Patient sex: M
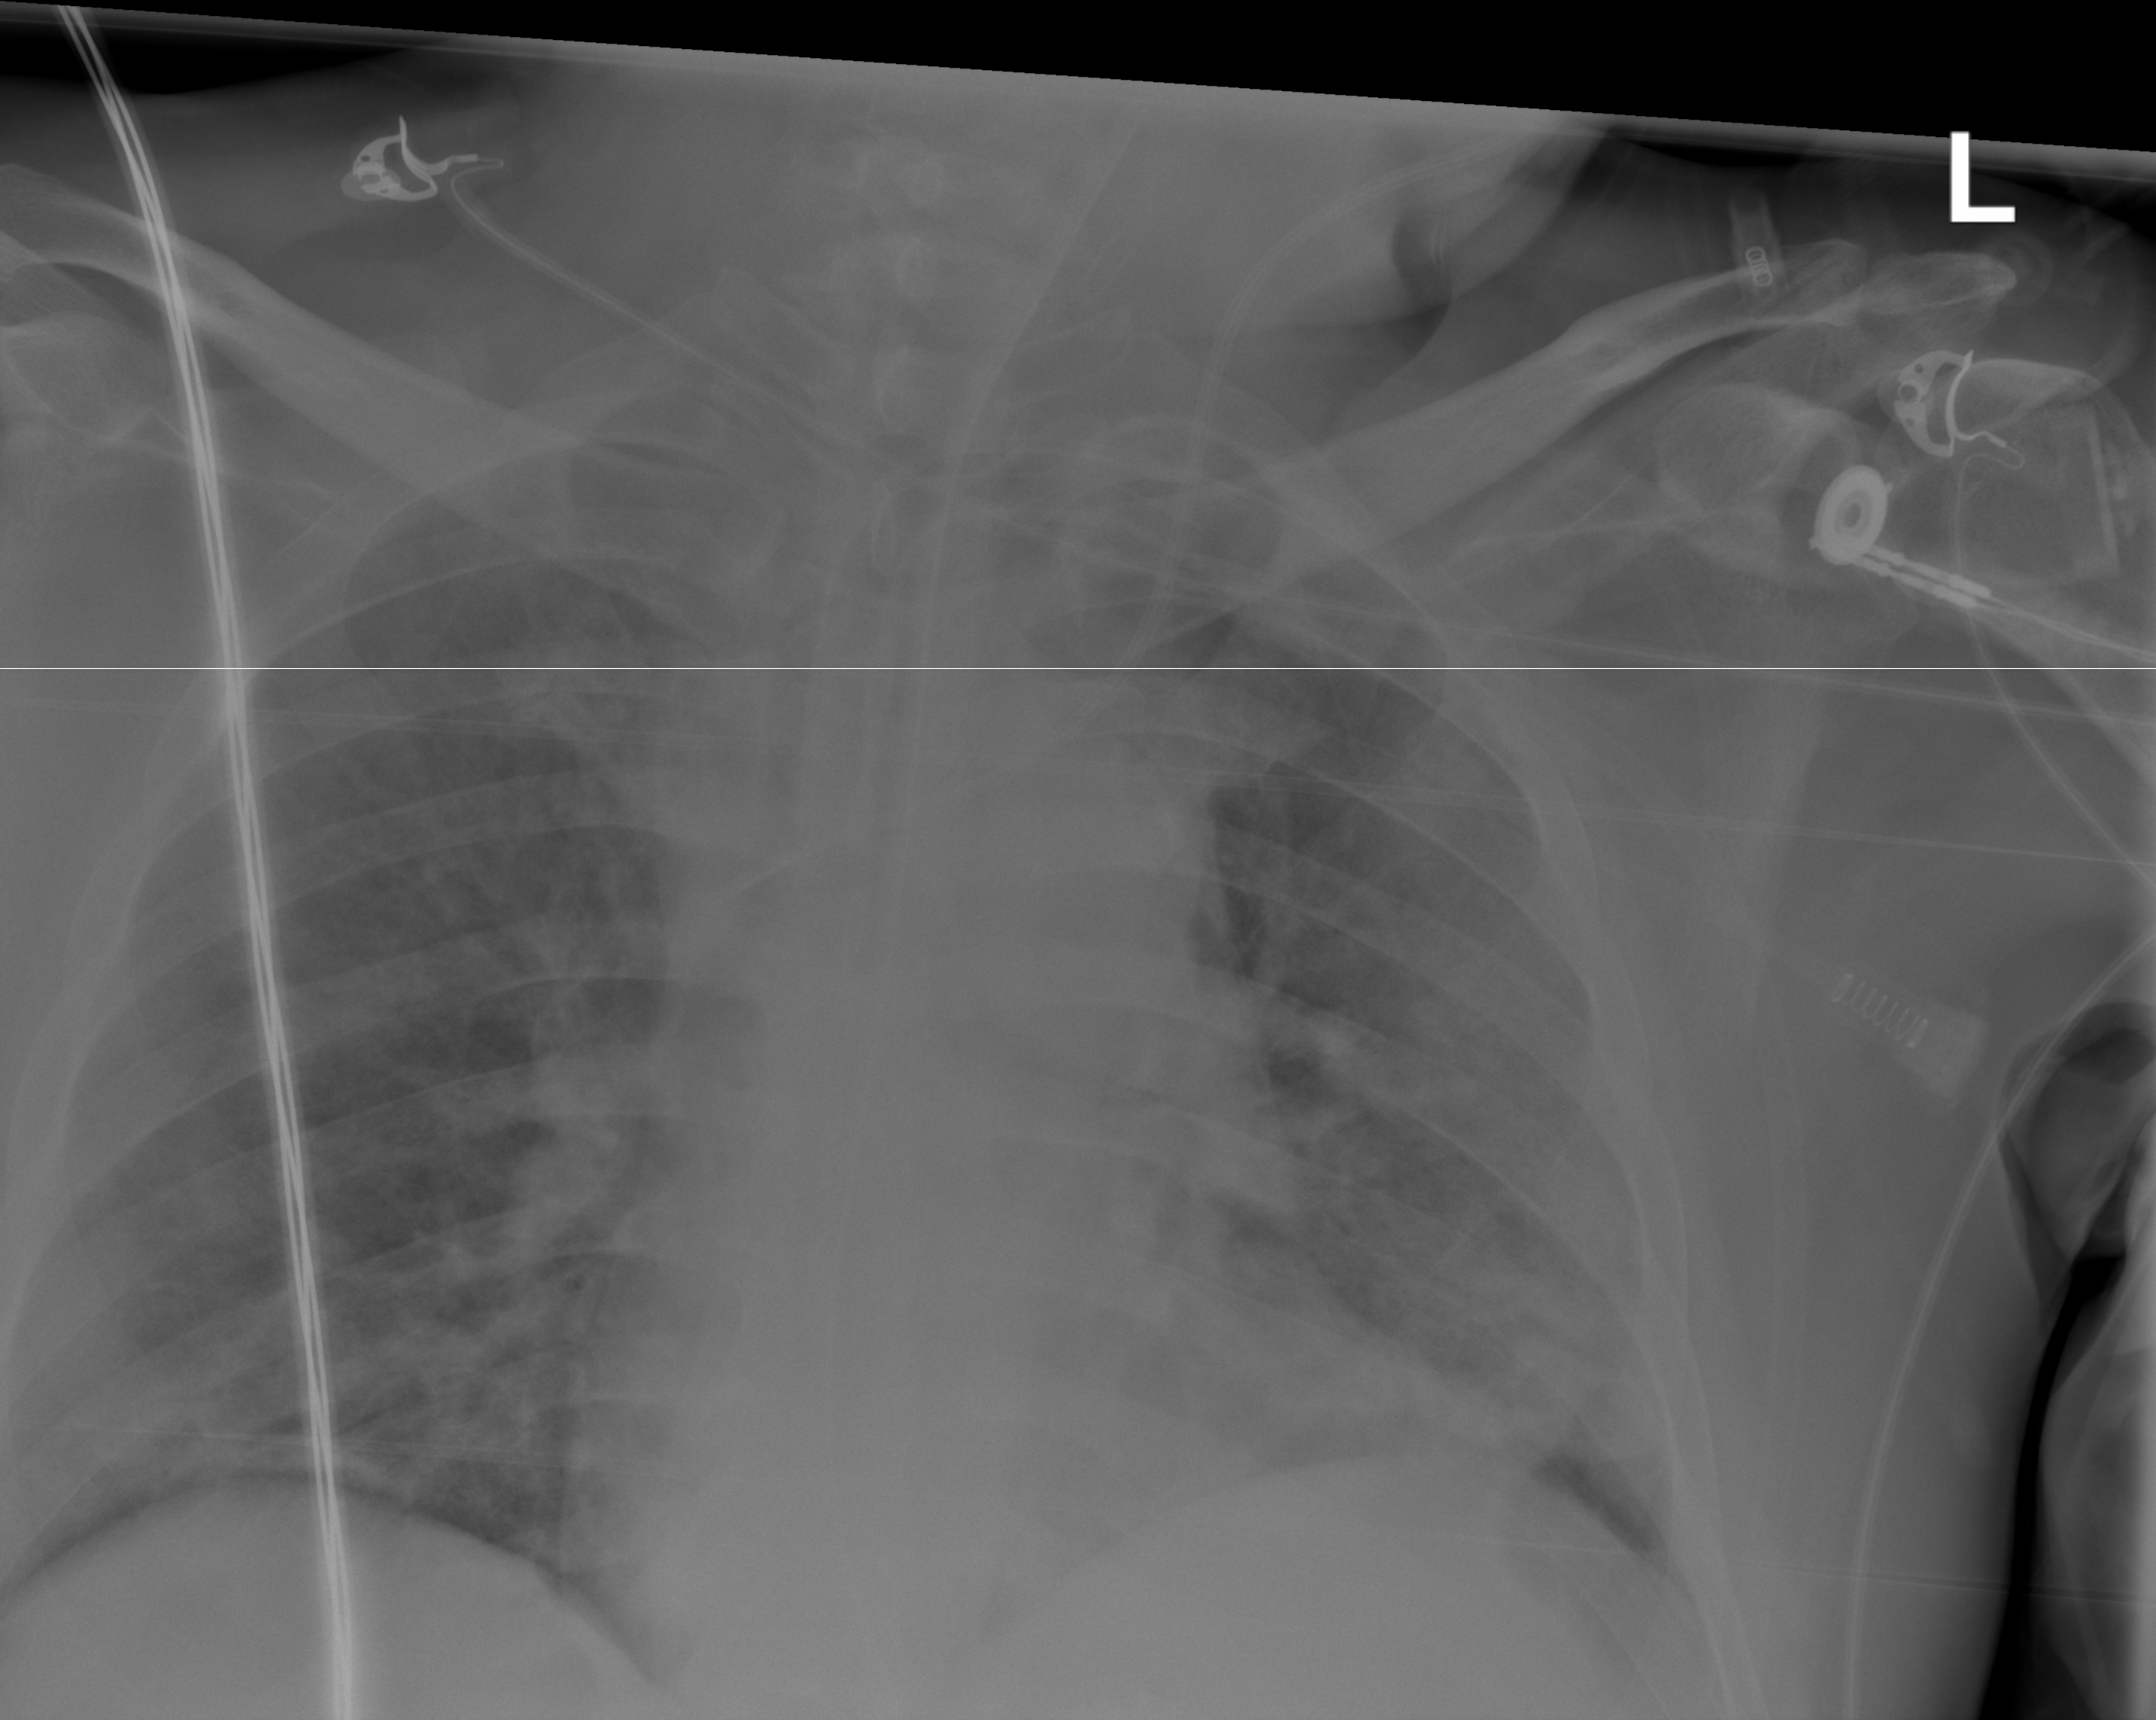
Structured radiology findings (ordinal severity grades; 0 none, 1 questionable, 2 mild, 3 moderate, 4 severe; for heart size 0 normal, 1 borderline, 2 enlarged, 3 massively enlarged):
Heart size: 1
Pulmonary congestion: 2
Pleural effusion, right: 0
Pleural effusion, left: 0
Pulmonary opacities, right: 2
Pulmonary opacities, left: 2
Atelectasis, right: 2
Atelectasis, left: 2